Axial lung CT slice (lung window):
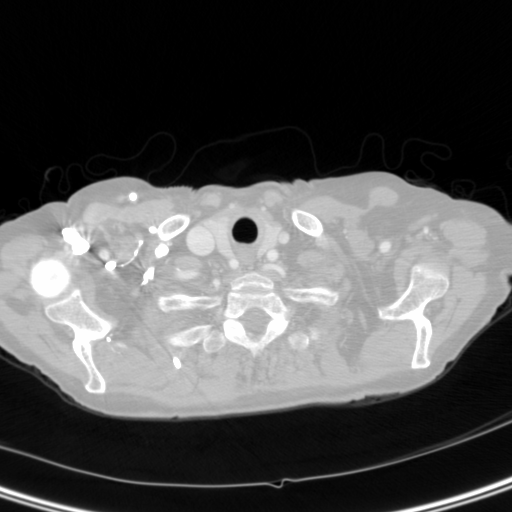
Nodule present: no